Field crop: maize
Growth stage: 1
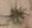
Species: salsola